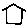
Label: house